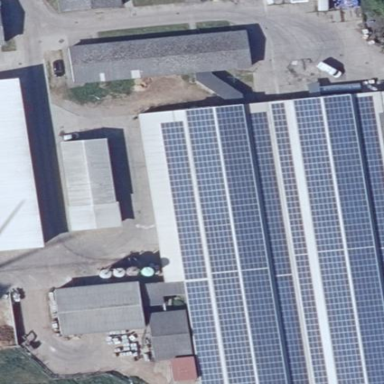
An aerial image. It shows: Industrial building with solar photovoltaic panel power generator. The generator is small installation producing electricity.